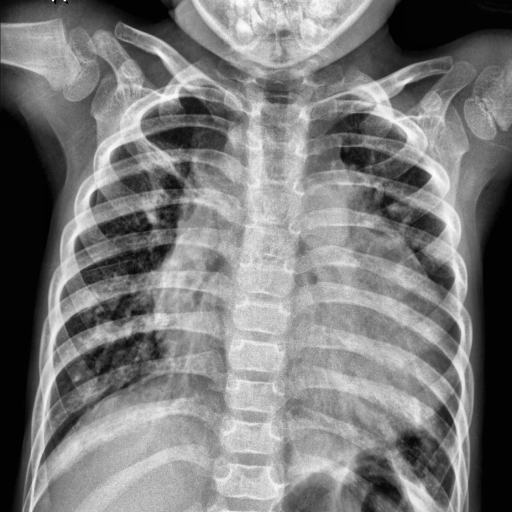
Finding: PNEUMONIA